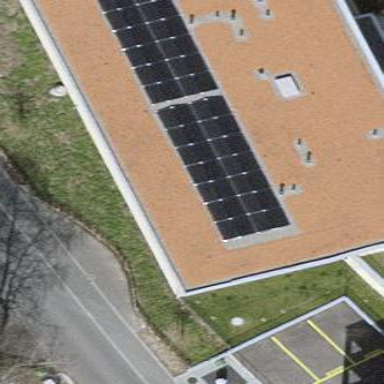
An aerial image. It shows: Solar power generator using photovoltaic panels.